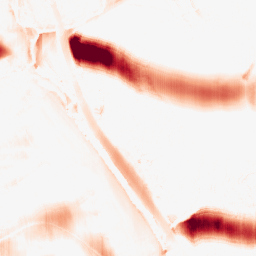
Category: morphological
Decomposition family: morphological_ellipse
Decomposition parameters: operation: opening
width: 50
height: 10
Upsampling method: fft_zeropad
Upsampling parameters: scale: 8
Upsampling scale: 8